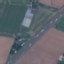
Land use / land cover: Highway